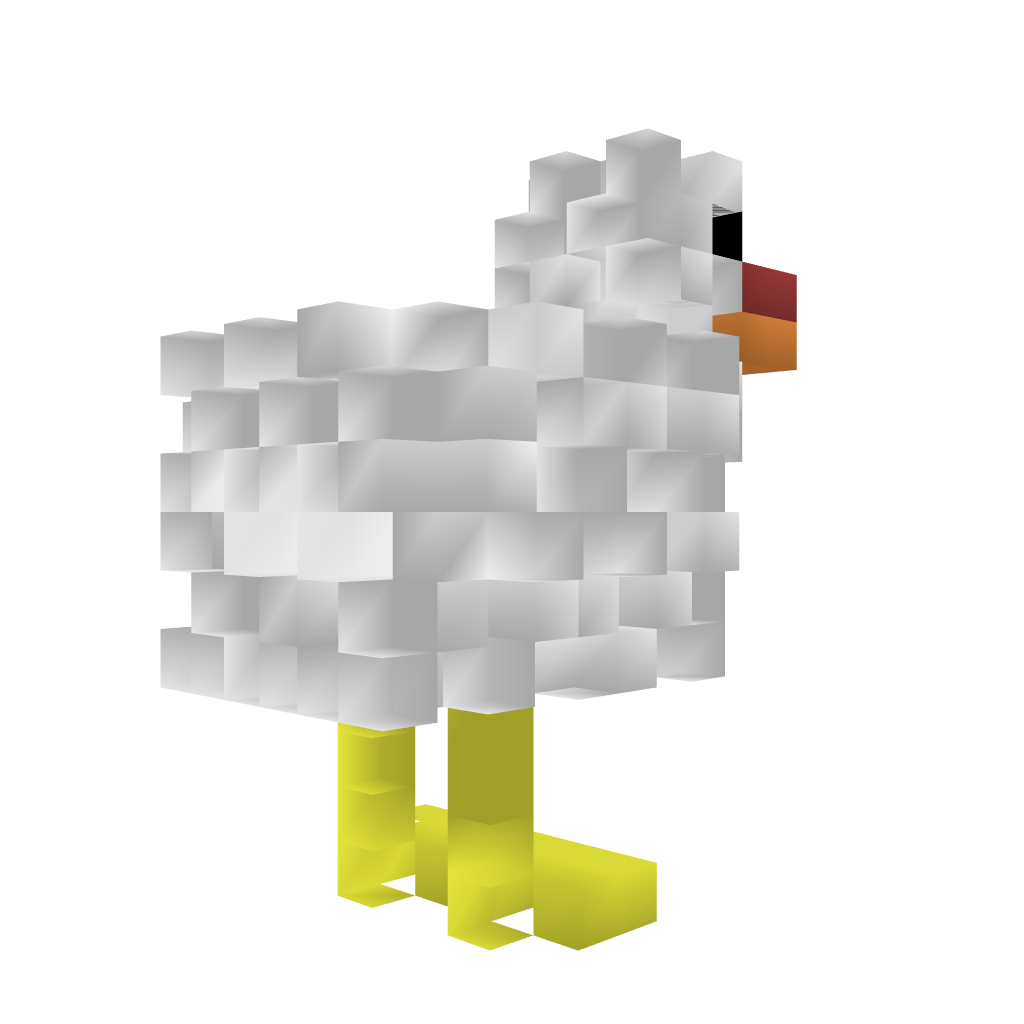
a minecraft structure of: Chicken high quality